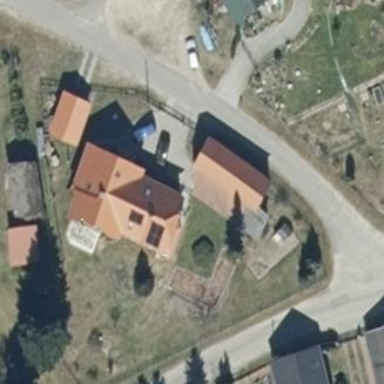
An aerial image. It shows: Simple house.